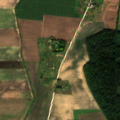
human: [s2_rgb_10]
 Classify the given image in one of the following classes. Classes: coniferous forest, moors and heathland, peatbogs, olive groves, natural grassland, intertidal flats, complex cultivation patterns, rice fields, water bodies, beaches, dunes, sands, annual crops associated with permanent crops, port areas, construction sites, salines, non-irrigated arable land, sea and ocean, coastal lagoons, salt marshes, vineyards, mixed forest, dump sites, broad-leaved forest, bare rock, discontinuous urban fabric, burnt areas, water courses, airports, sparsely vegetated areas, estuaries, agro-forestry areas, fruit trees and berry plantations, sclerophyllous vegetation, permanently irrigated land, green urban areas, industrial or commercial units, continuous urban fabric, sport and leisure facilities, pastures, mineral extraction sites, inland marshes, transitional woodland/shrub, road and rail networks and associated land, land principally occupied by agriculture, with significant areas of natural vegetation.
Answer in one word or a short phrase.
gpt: discontinuous urban fabric, non-irrigated arable land, complex cultivation patterns, coniferous forest